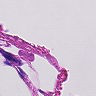
Metastatic tissue present: no